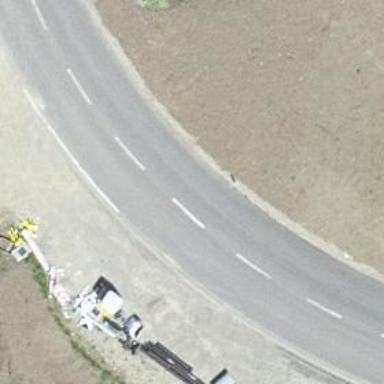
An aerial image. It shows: Tertiary road with asphalt surface.